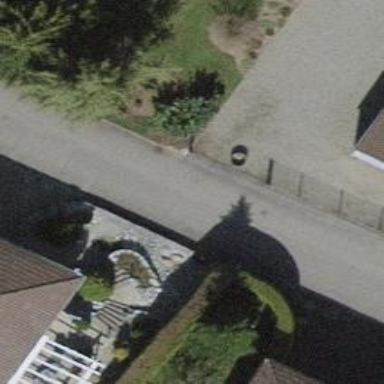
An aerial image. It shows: Path.